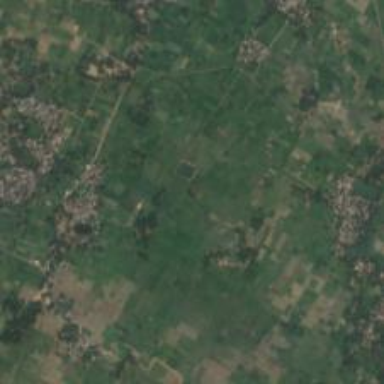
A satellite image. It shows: Village area.